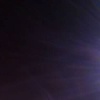
Label: space